Aerial crown-view tile of a tropical tree (Barro Colorado Island, Panama), acquired 20250616:
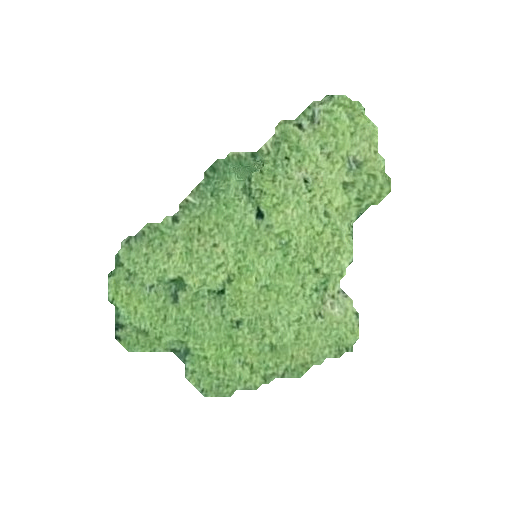
Species: Ocotea oblonga
GBIF accepted scientific name: Ocotea oblonga
Crown area: 75.374 m²